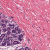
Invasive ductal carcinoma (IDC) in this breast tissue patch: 0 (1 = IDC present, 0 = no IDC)